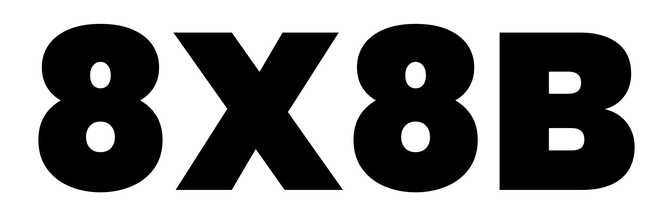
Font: Poppins-Black